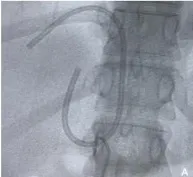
Illustration of the snare technique employed to retrieve the chemotherapy totally implantable venous access catheter migrated to the hepatic vein (using access via the left femoral vein). Capturing the catheter.
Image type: radiology (x_ray)